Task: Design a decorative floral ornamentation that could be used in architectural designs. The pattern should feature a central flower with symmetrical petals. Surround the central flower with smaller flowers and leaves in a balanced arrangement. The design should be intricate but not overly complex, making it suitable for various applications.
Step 478:
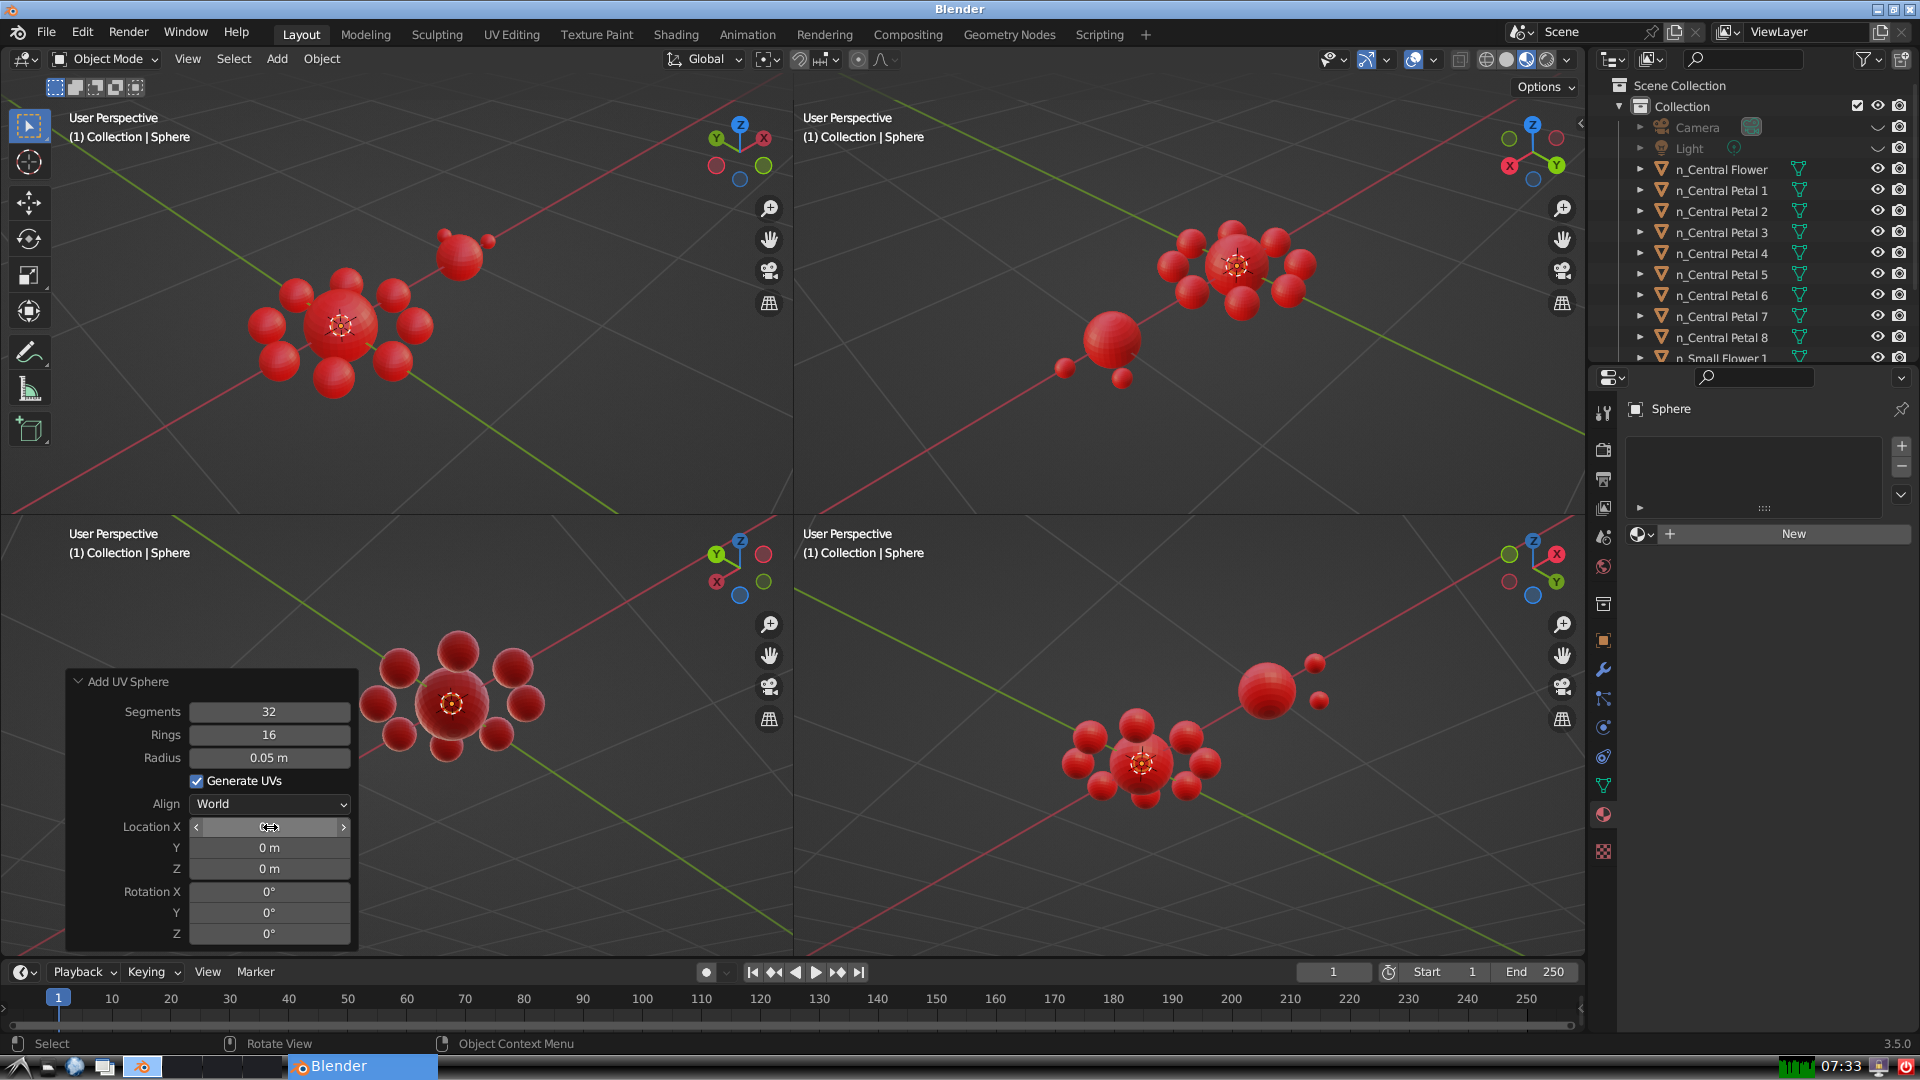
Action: click: no